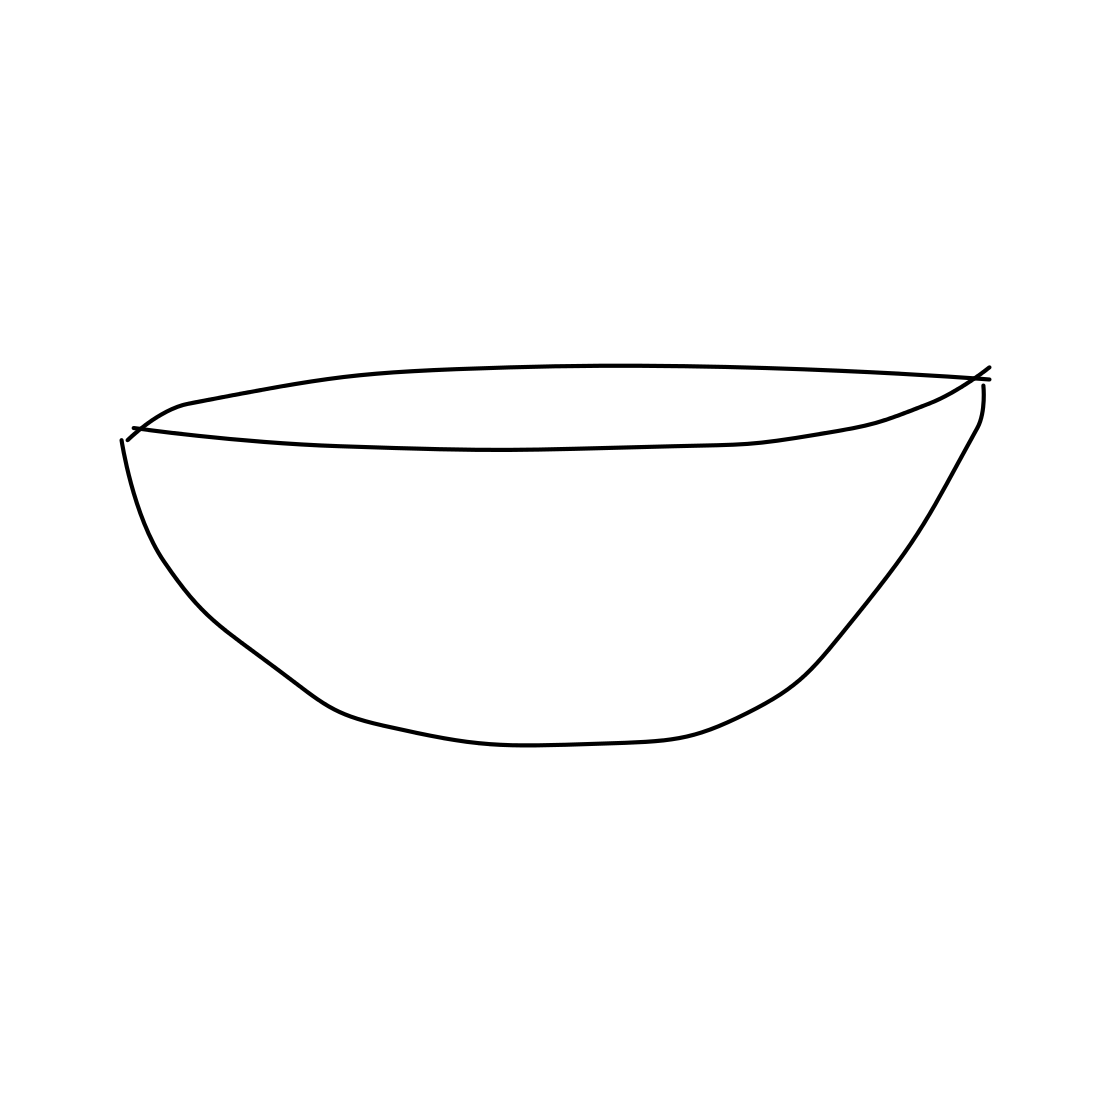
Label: bowl